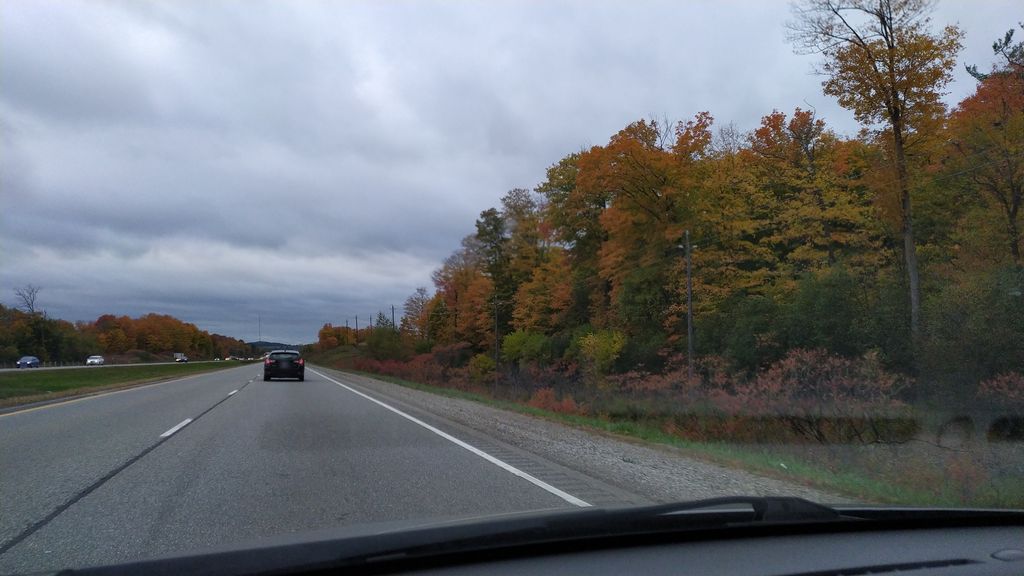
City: kitchener-waterloo